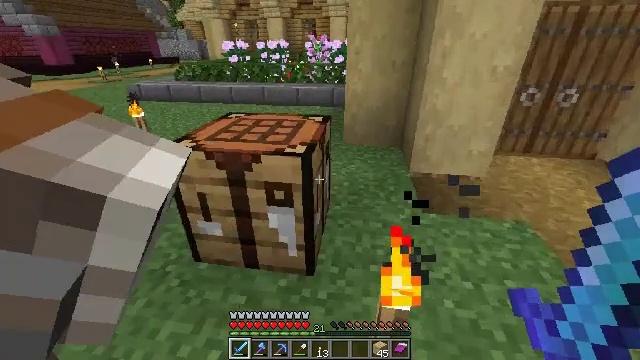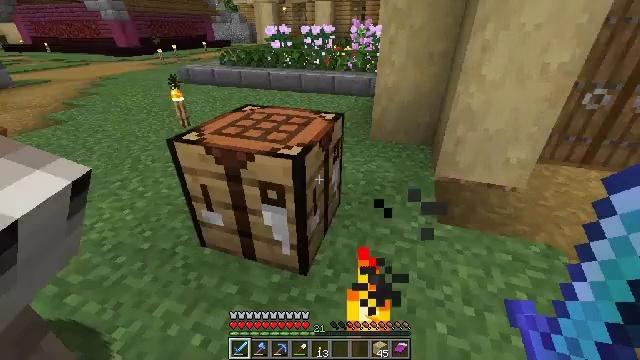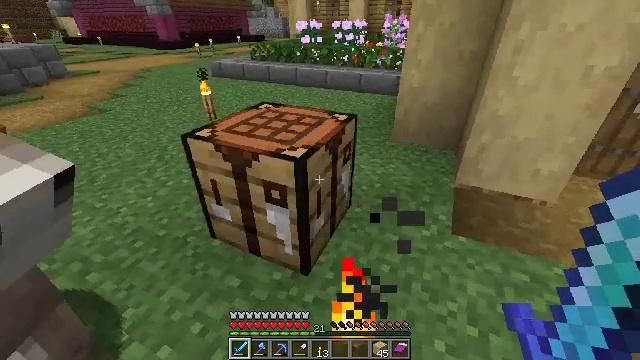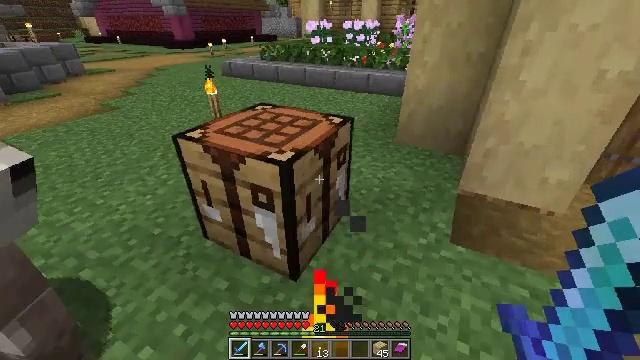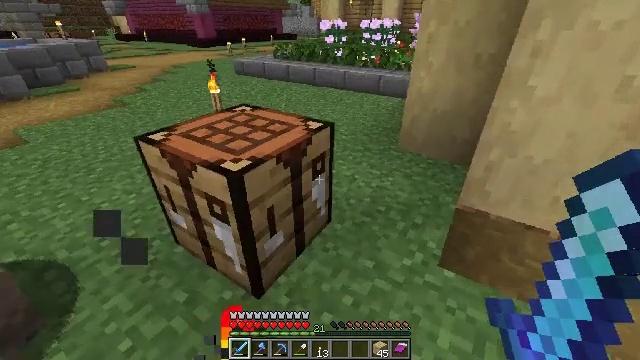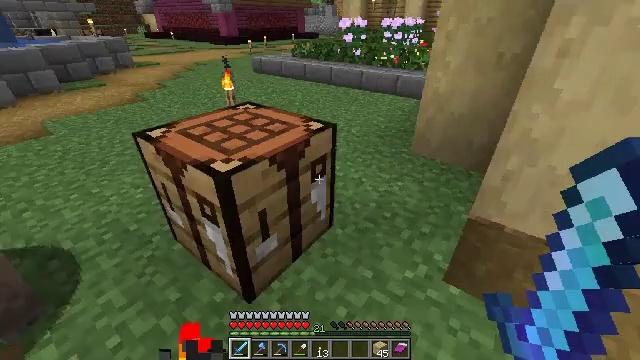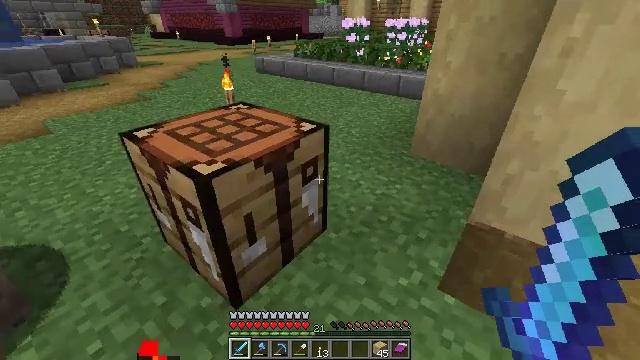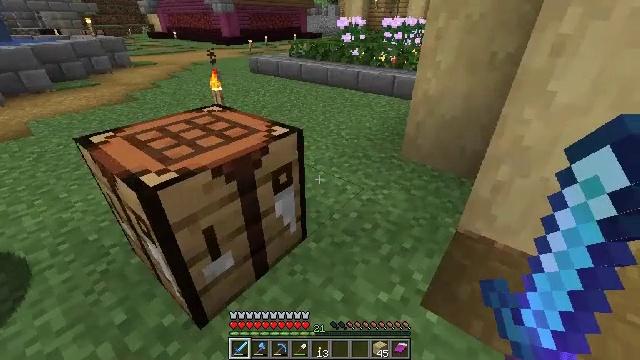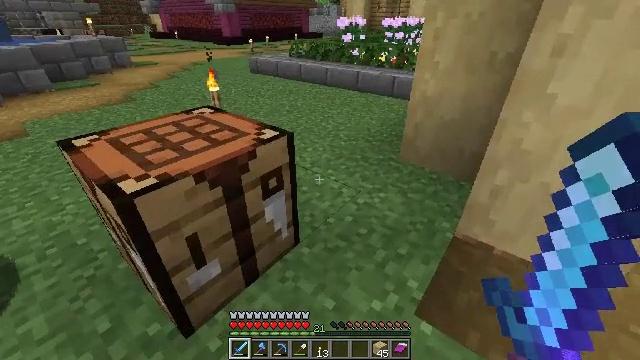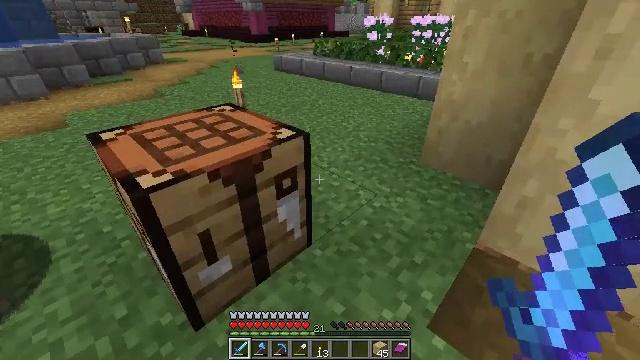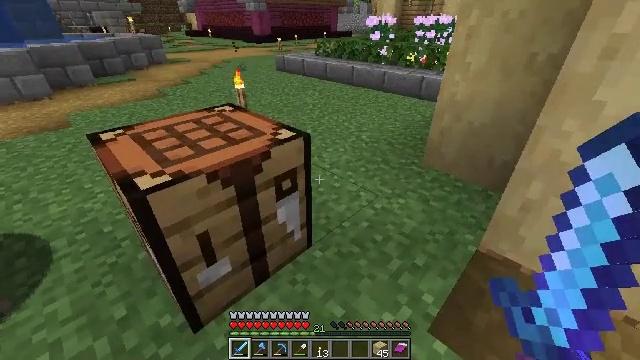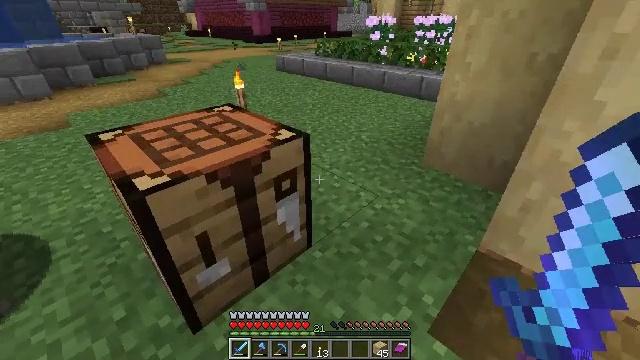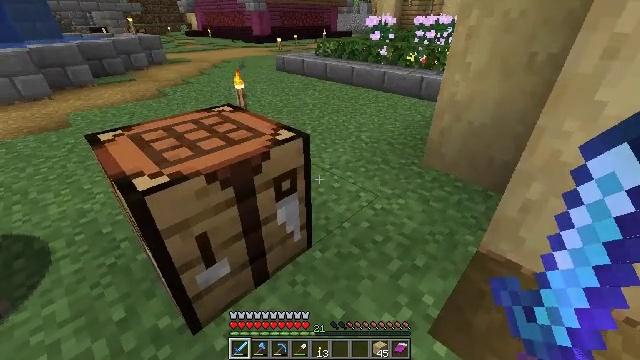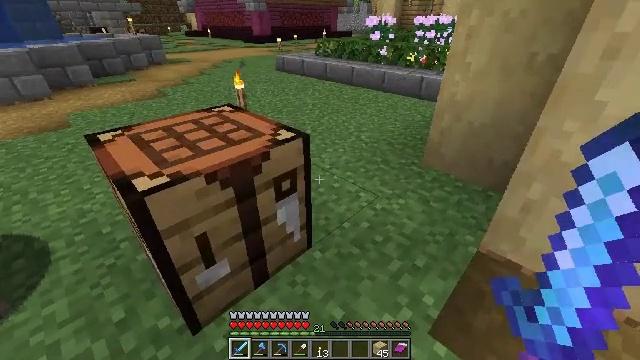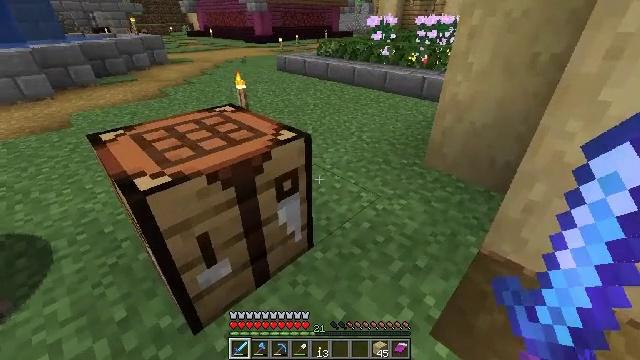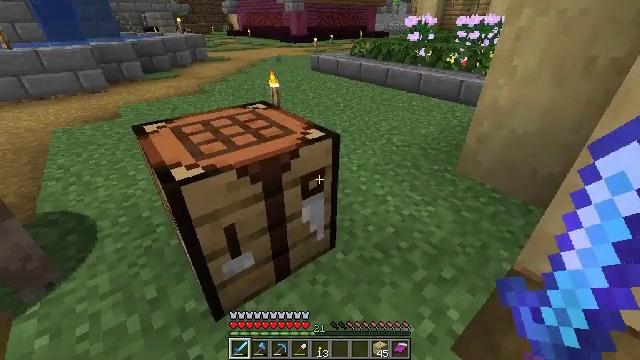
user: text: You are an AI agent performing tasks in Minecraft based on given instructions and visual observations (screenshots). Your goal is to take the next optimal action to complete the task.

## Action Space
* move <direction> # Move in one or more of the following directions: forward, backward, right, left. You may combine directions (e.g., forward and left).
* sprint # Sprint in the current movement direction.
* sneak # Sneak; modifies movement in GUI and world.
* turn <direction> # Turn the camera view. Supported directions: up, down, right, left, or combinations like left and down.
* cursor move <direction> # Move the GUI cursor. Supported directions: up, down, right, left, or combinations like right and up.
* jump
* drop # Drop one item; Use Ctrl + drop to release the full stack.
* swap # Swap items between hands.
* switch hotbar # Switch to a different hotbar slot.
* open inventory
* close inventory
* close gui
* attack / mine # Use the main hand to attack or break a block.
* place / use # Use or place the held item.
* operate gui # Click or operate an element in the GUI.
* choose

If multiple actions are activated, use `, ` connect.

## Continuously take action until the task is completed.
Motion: motion action
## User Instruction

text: Open the crafting table to craft a lead with string and slimeball.
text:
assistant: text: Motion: move right, turn left and down
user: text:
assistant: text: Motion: move forward and move right, turn left
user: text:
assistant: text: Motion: move forward and move right, turn left
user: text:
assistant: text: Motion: move forward and move right, turn left
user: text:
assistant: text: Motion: move forward and move right, turn left
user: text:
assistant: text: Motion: move forward and move right, turn left
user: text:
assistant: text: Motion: no_op
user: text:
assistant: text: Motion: use / place
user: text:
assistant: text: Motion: turn left, use / place
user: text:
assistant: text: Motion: use / place
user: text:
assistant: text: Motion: no_op
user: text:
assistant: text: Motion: no_op
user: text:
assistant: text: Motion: no_op
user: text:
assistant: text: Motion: no_op
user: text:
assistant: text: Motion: turn left
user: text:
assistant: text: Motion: turn left
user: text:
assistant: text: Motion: turn left, use / place
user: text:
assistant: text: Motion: use / place
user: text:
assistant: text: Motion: use / place
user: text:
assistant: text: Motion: no_op
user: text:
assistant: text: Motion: no_op
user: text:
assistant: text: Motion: no_op
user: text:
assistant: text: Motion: no_op
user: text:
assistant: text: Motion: cursor move left and up
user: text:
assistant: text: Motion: cursor move up
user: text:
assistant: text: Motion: cursor move up
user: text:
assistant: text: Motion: cursor move up
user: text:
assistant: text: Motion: no_op
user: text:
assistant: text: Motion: cursor move right
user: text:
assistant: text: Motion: cursor move right